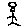
Label: triangle